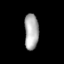
Tissue: lung
Cell type: Fibroblasts
Senescence score: 0.5846
Nuclear area (px): 495
Mean DAPI intensity: 173.485